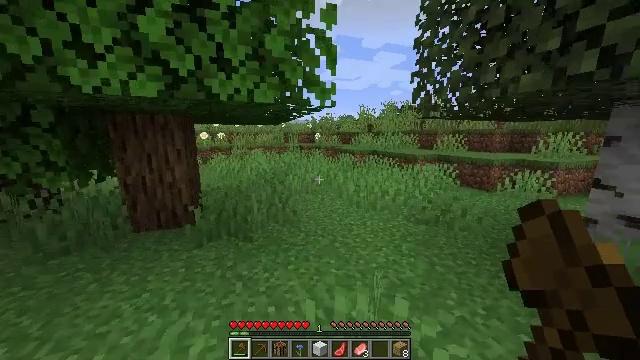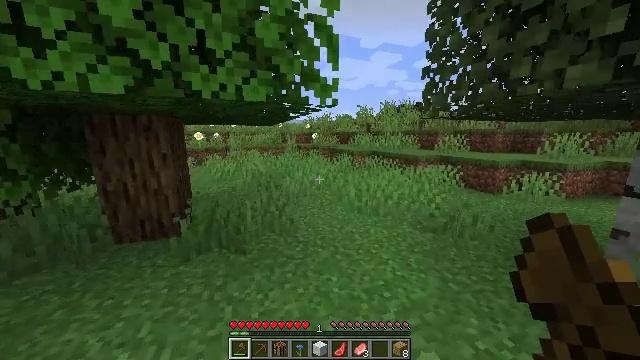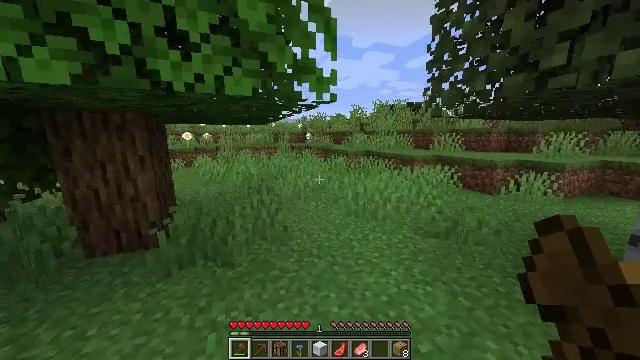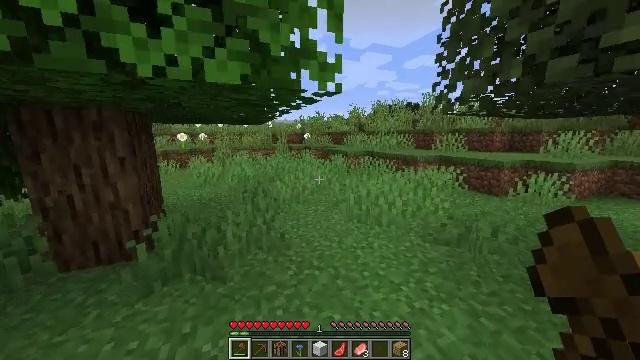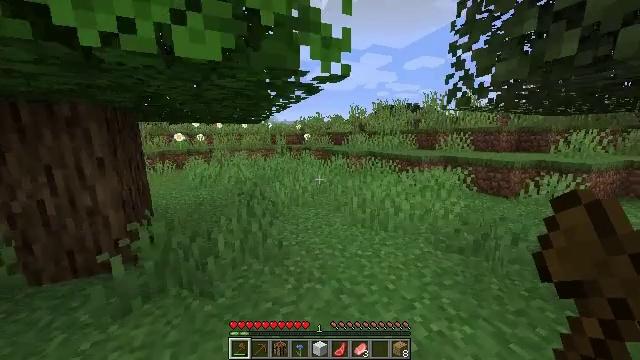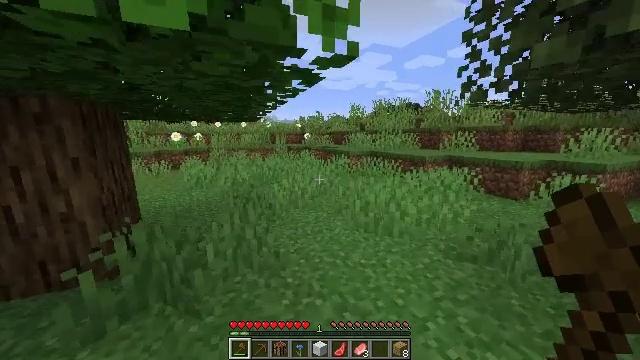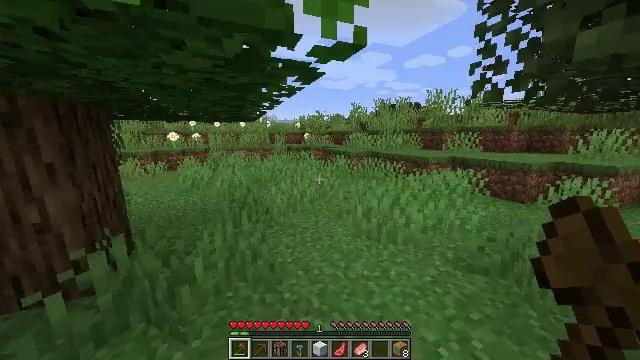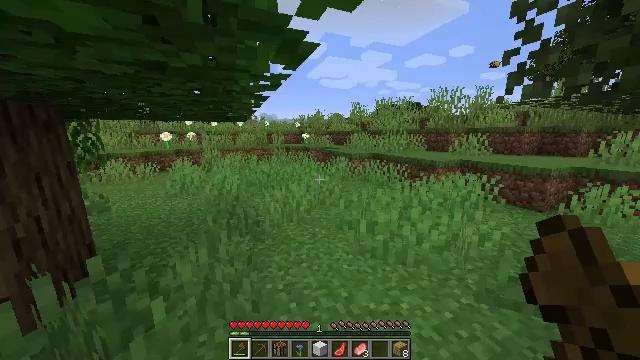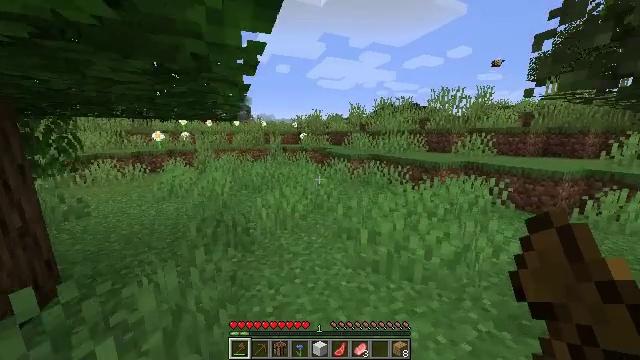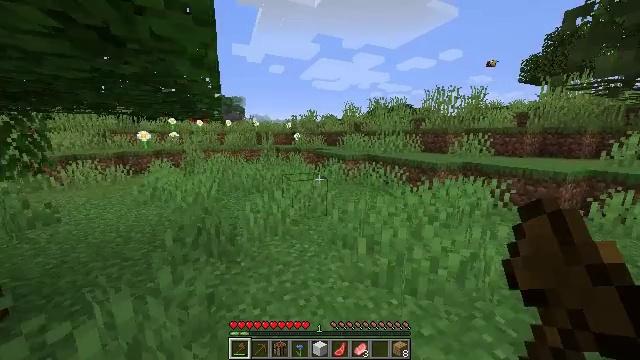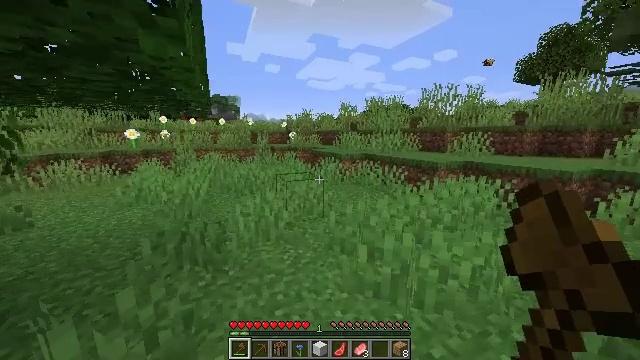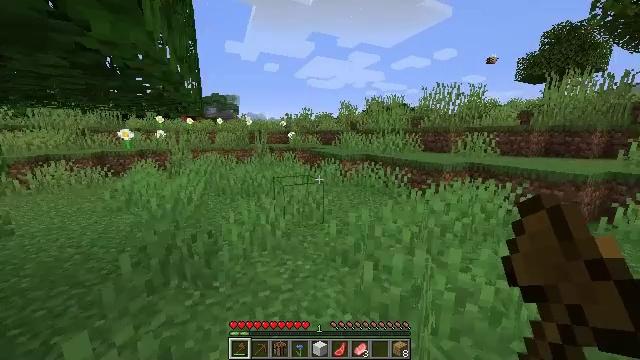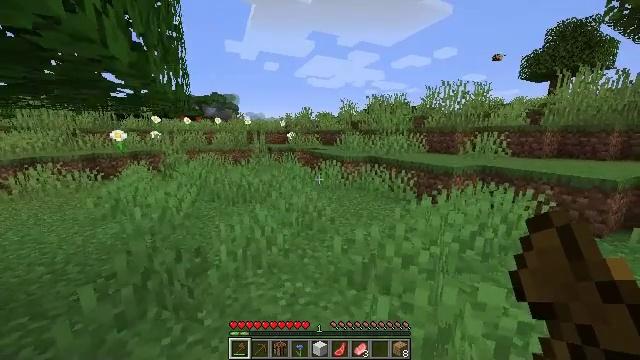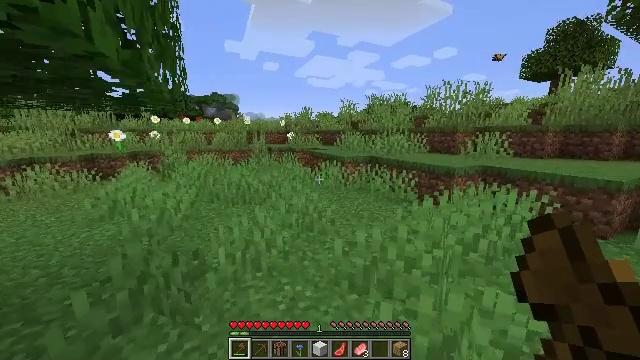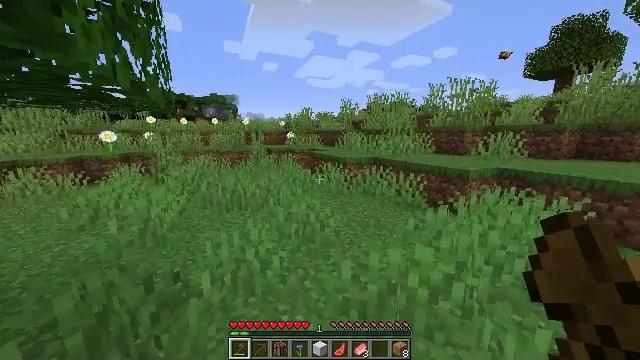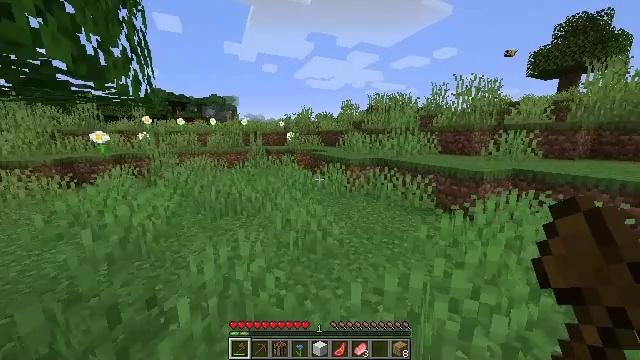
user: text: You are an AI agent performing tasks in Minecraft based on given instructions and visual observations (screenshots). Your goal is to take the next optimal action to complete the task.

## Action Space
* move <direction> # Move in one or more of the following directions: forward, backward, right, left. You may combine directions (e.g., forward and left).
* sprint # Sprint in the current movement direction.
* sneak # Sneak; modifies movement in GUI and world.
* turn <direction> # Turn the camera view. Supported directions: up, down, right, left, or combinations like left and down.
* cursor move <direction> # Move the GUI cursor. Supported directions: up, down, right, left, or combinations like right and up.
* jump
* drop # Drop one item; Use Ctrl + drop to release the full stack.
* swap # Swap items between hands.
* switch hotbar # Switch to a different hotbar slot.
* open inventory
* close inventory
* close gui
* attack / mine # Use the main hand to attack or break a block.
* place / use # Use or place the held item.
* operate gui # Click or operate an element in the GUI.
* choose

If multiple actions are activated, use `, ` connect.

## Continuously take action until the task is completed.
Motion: motion action
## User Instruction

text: Gather sugar cane for crafting.
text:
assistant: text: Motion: move forward
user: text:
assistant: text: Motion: move forward, turn right
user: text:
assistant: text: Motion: move forward
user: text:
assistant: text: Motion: move forward
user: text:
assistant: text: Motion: move forward
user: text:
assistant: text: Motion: move forward
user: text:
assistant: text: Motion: move forward
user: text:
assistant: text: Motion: move forward
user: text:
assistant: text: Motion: move forward, turn right
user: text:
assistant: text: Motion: move forward, turn right
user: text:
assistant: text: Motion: move forward
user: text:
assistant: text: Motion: move forward
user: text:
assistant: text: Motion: move forward
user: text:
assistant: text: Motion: move forward
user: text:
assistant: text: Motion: move forward
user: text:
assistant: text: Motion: move forward
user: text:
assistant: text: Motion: move forward
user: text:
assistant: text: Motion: move forward
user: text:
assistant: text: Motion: move forward
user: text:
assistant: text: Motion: move forward
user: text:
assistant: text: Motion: move forward
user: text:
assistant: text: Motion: move forward
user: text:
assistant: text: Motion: move forward
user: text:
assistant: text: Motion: move forward
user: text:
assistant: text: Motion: move forward
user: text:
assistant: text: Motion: move forward, turn right
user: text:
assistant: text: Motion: move forward, turn right
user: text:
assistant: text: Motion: move forward, turn right
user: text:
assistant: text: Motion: move forward, turn right
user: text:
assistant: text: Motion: move forward, turn right